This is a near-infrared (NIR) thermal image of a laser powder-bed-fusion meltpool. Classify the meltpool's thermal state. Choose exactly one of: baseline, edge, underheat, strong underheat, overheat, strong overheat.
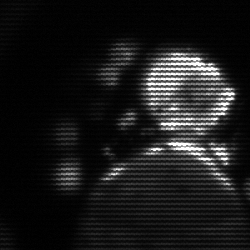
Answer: baseline